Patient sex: M
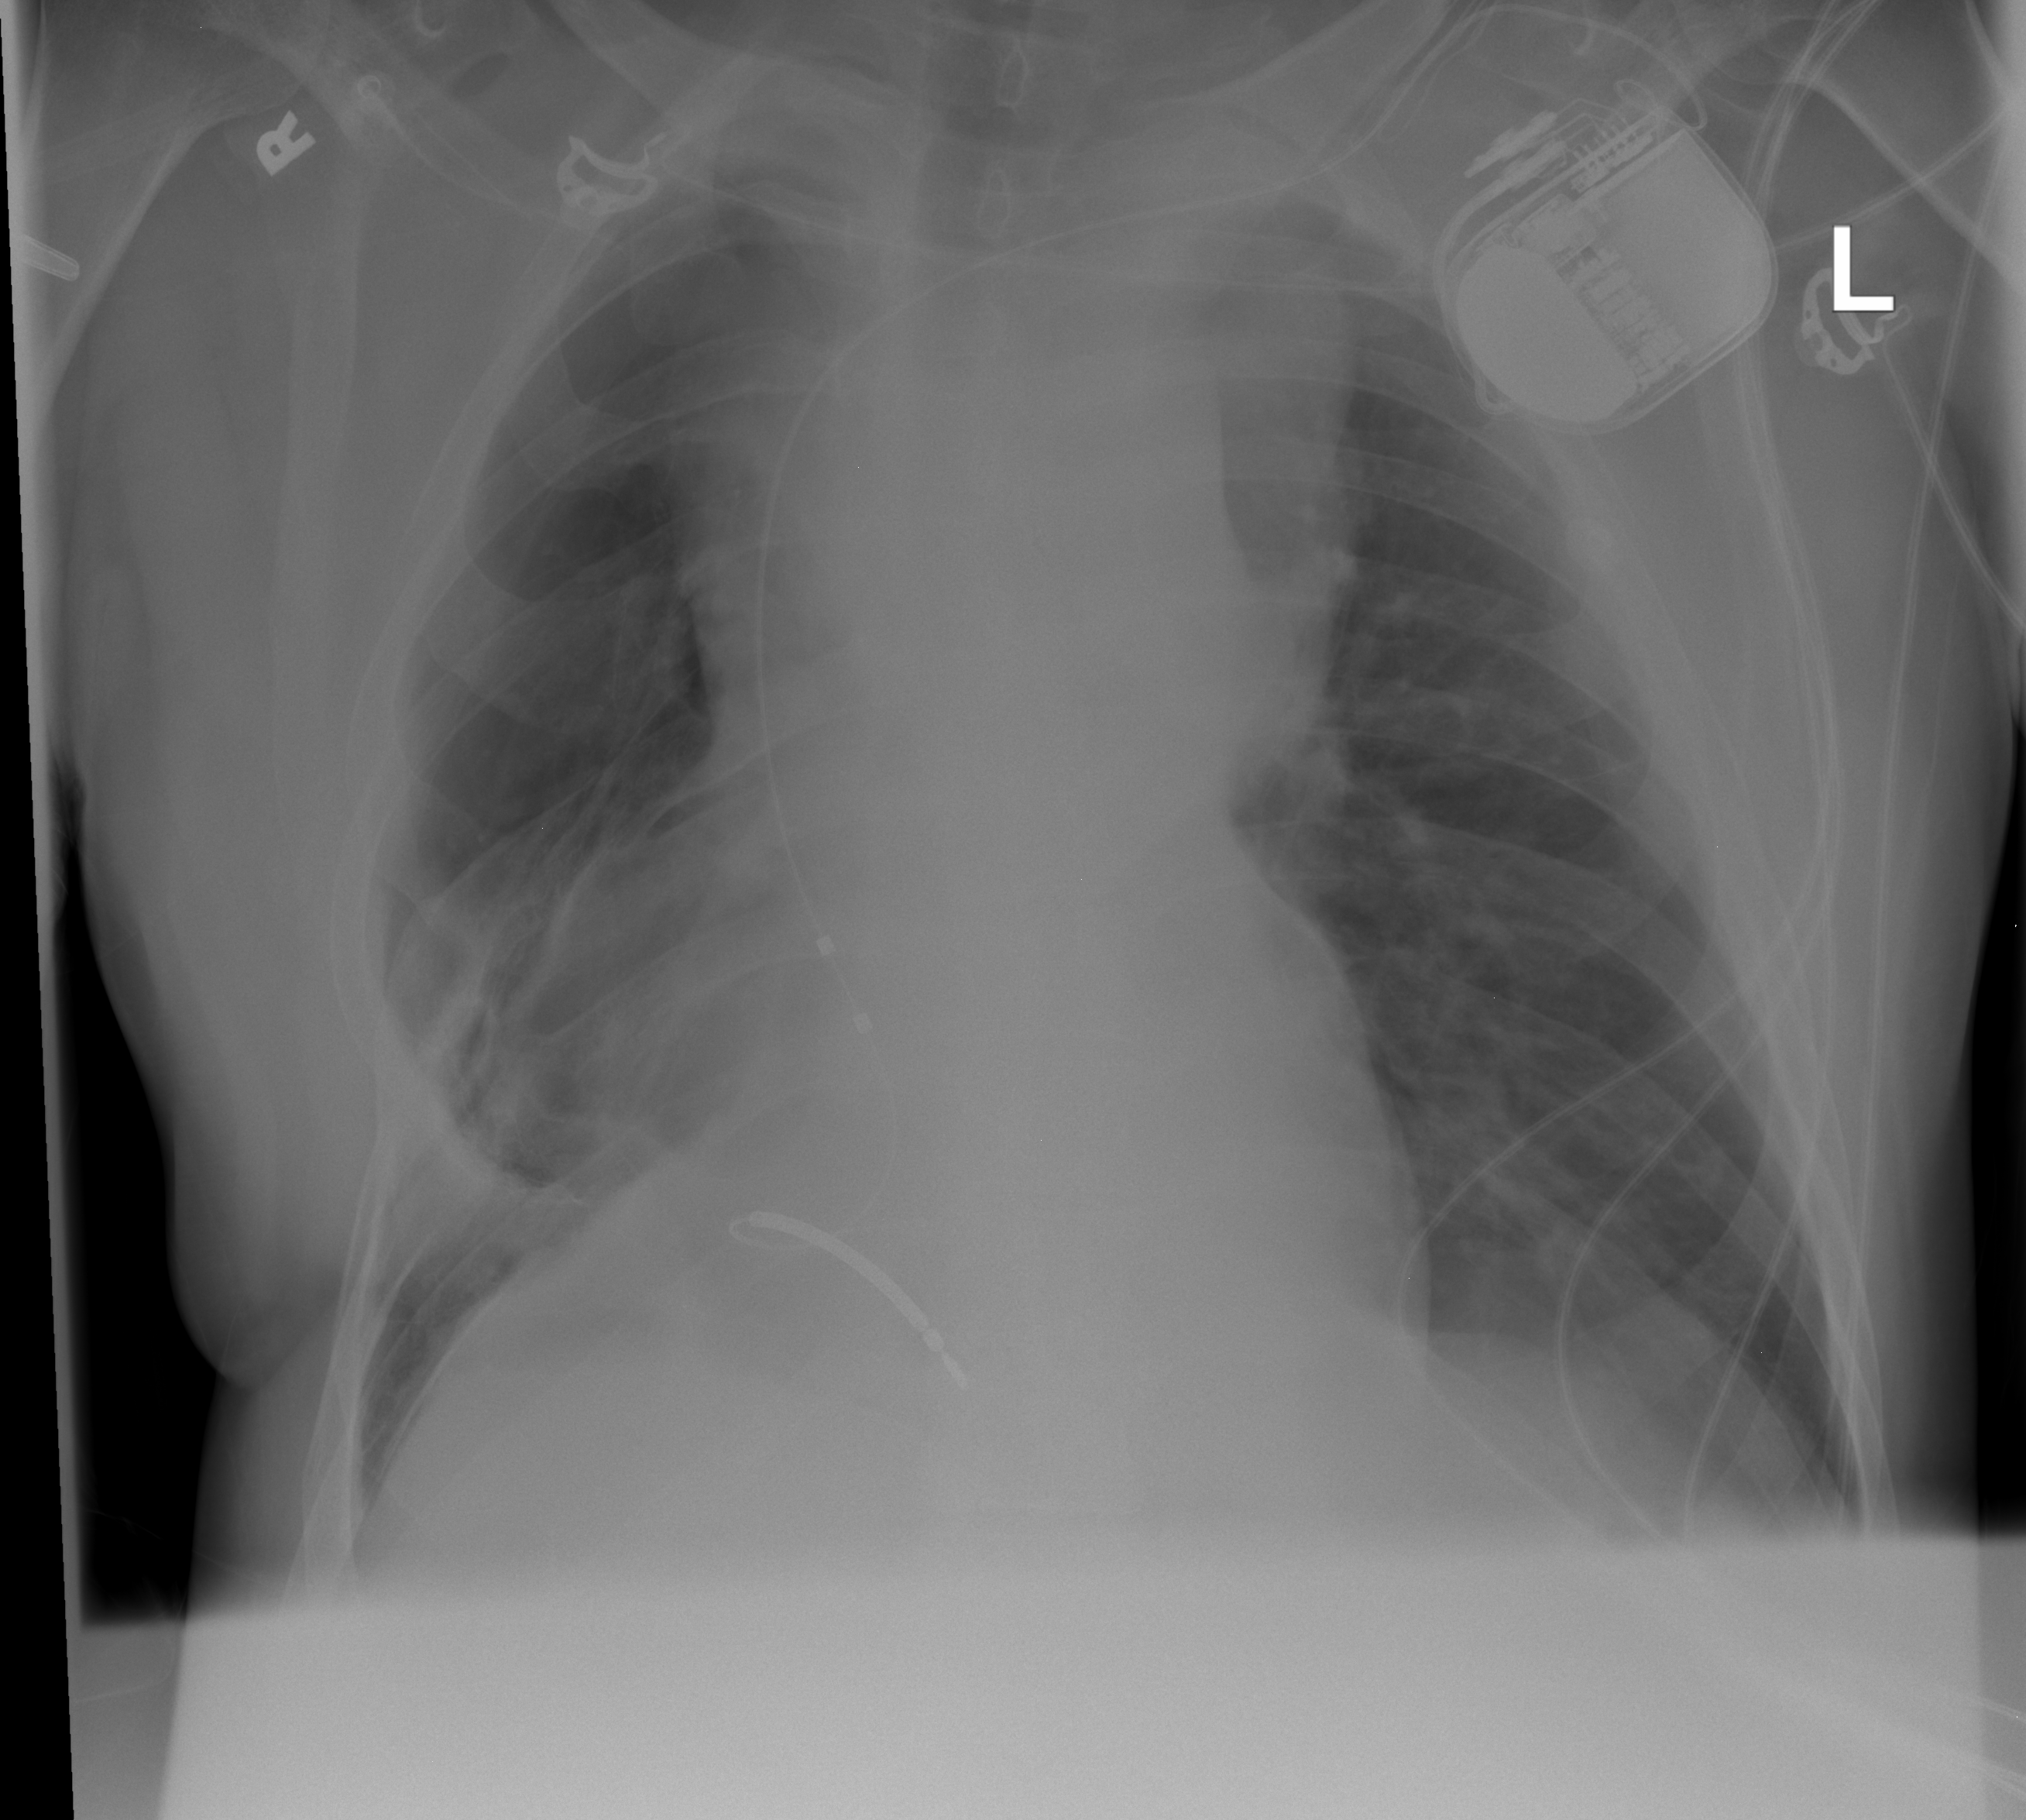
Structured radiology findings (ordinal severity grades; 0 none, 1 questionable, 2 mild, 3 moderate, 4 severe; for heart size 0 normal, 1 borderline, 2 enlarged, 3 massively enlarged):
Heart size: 0
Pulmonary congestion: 0
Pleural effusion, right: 1
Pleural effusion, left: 0
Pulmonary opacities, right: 1
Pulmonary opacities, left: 0
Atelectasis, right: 3
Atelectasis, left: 0